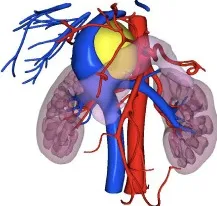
The three-dimensional printing for the tumor. Front view without liver.
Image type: radiology (ct)